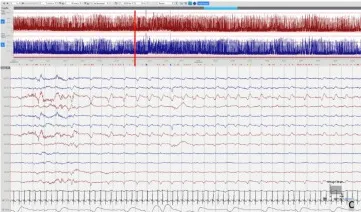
Seizures. C)~1 Hz delta seizure over the right anterior quadrant.
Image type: electrography (eeg)